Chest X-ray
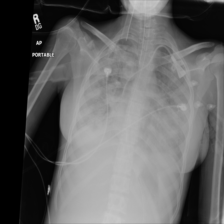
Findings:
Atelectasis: negative
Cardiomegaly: negative
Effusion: negative
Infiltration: negative
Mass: negative
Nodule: negative
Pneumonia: negative
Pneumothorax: negative
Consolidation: negative
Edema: negative
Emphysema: negative
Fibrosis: negative
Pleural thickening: negative
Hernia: negative